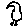
Label: bird